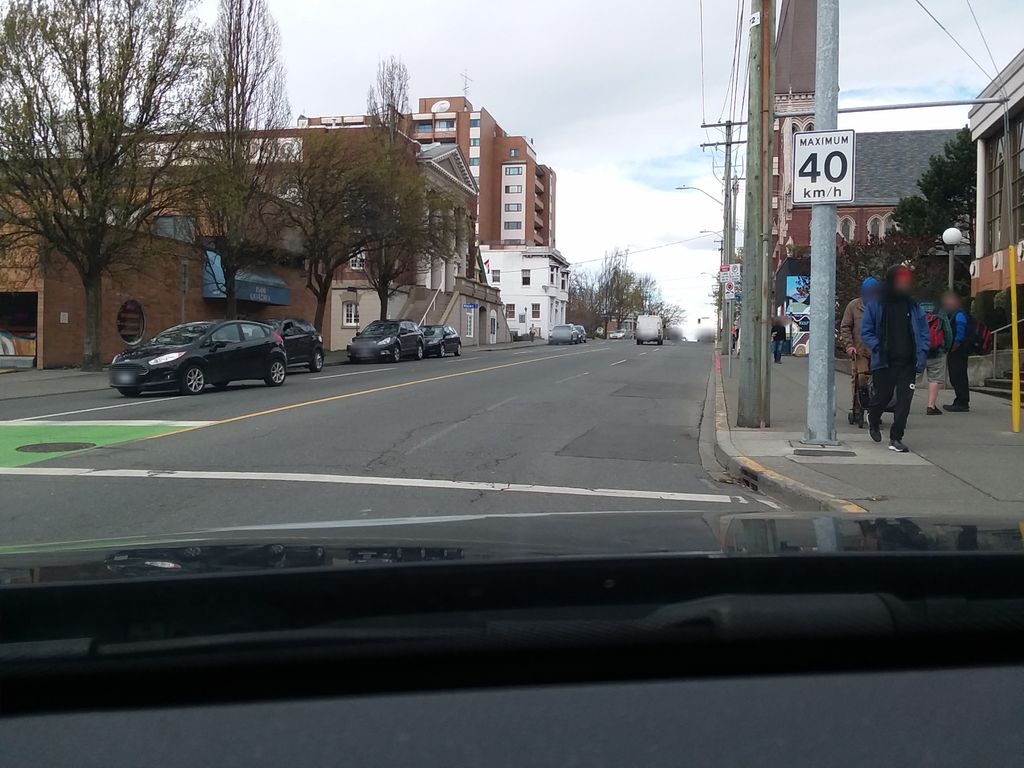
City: victoria